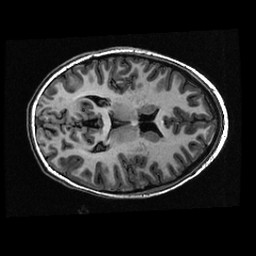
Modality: T1w
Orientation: axial
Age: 21
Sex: female
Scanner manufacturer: ge
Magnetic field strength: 3 T
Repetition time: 0.01144 s
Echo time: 0.005012 s